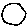
Label: moon